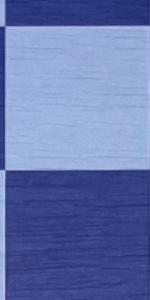
Label: Empty